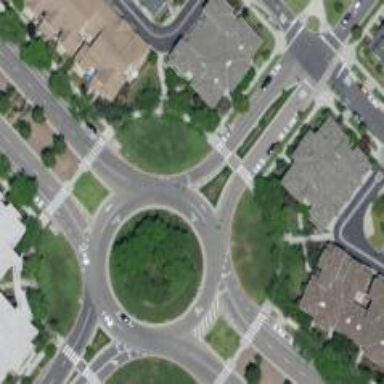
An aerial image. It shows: Tertiary road that leads to roundabout.